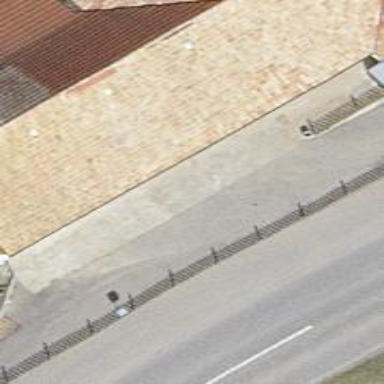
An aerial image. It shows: Bus stop with platform for public transport.